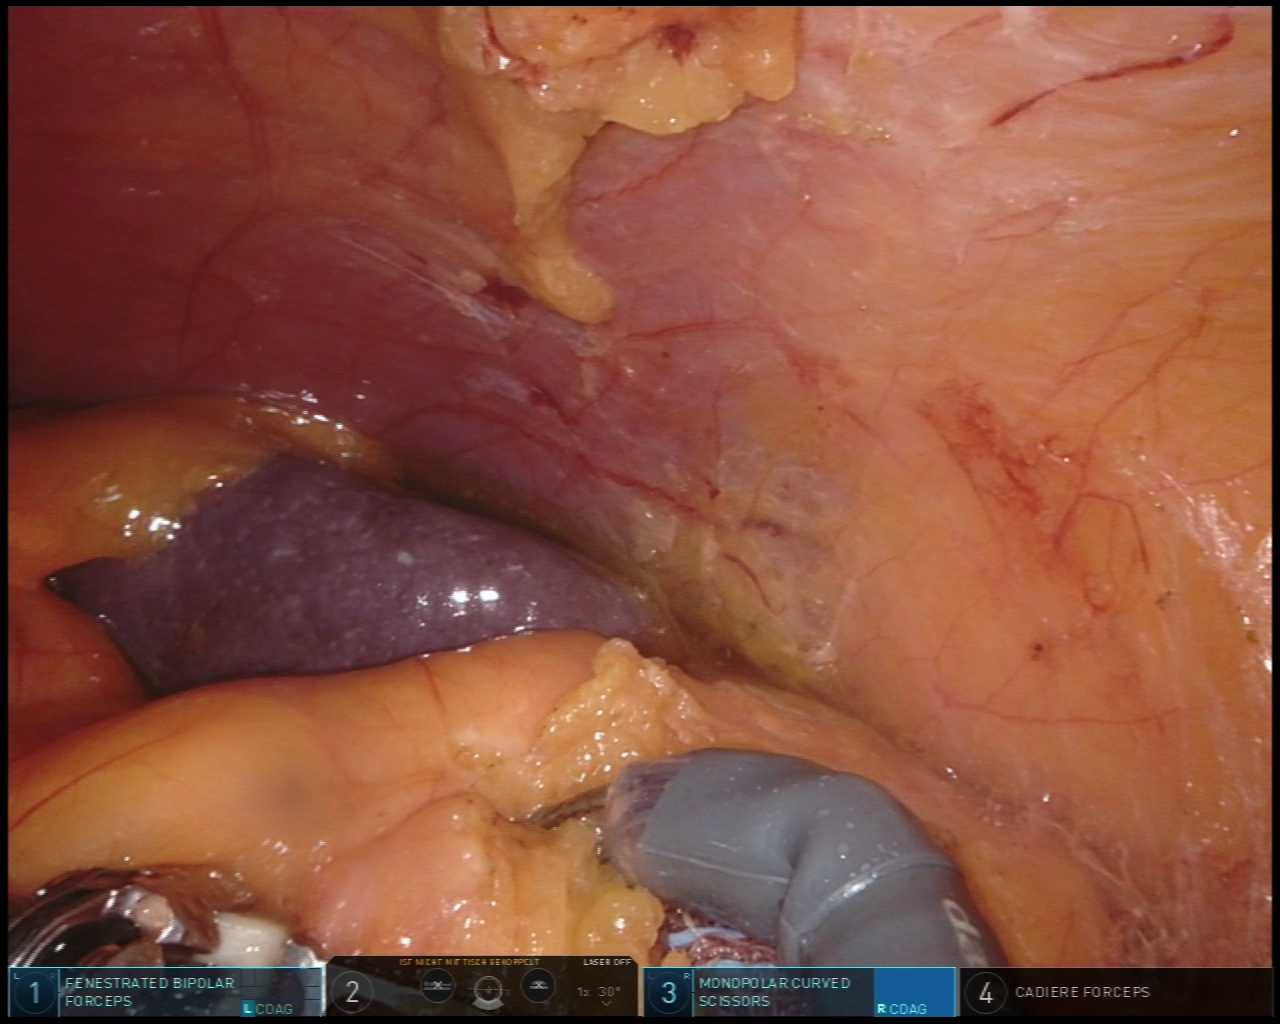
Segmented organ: spleen
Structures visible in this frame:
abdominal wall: yes
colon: no
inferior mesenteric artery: no
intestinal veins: no
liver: no
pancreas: no
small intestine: no
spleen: yes
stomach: no
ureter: no
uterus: no
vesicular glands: no